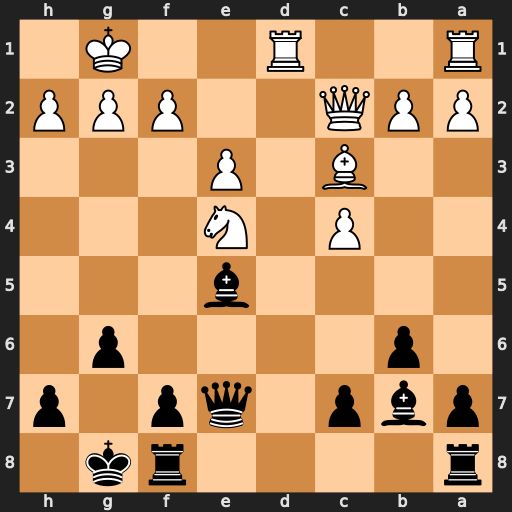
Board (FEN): r4rk1/pbp1qp1p/1p4p1/4b3/2P1N3/2B1P3/PPQ2PPP/R2R2K1
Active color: b
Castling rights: -
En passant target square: -
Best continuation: Bxe4 Qxe4 Bxh2+ Kxh2 Qxe4